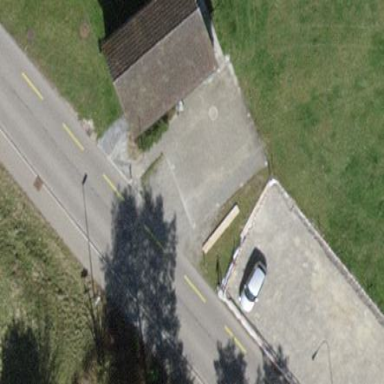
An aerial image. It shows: Shooting sport building.